Question: Risking to violate etiquette (my apologies if that is improper), I like to bump this question because it has been floating around for a while without a single answer. I believe this is actually a more serious bug as part of the Protobuf-net library (am willing to apologize a thousand times if it turns out not to be):
I still get above error when trying to deserialize a value type which is part of a DynamicType object. Here are the methods used for serialization/deserialization and the specific class which is being serialized and deserialized along with some simple test code:
'''
[ProtoContract]
public class ZmqMessage
{
[ProtoMember(1)]
public ZmqMessageType MessageType { get; set; }
[ProtoMember(2, DynamicType = true)]
public object MessageBody { get; set; }
public ZmqMessage()
{ }
public ZmqMessage(ZmqMessageType zmqMessageType, object messageBody)
{
this.MessageType = zmqMessageType;
this.MessageBody = messageBody;
}
}
public static class ProtoBuf
{
public static byte[] Serialize<T>(T serializeThis)
{
using (var stream = new MemoryStream())
{
Serializer.Serialize<T>(stream, serializeThis);
return stream.GetBuffer();
}
}
public static T Deserialize<T>(byte[] byteArray)
{
using (var stream = new MemoryStream(byteArray))
{
return Serializer.Deserialize<T>(stream);
}
}
}
'''
And here some test cases:
'''
ZmqMessage testMessage = new ZmqMessage(ZmqMessageType.ControlMessage, "Test");
byte[] byteMessage = ProtoBuf.Serialize<ZmqMessage>(testMessage);
ZmqMessage deserializedMessage = ProtoBuf.Deserialize<ZmqMessage>(byteMessage);
ZmqMessage testMessage = new ZmqMessage(ZmqMessageType.ControlMessage, (int) 1);
byte[] byteMessage = ProtoBuf.Serialize<ZmqMessage>(testMessage);
ZmqMessage deserializedMessage = ProtoBuf.Deserialize<ZmqMessage>(byteMessage);
'''
The first testMessage deserializes just fine, while the second (using an int in messageBody) throws above error message.

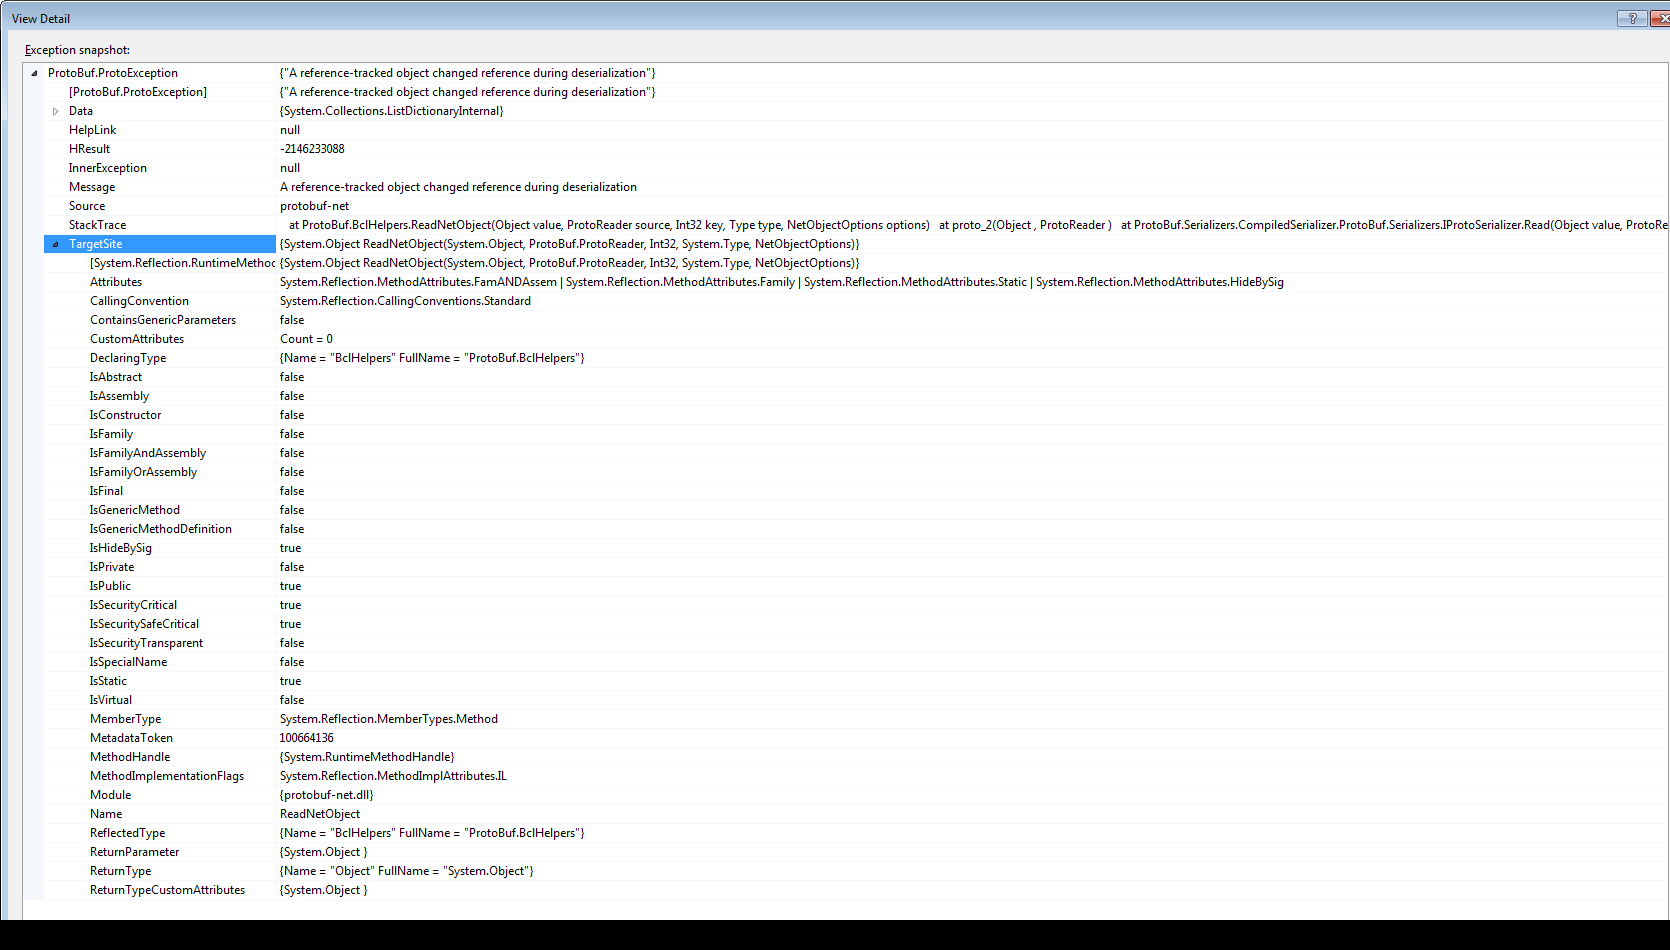
Answer: Solved the problem, I forgot that I had to mark sub-classes as [ProtoContract] and its members as [ProtoMembers(n)] as well, even when passing them into a "DynamicType". Please note Marc Gravell's comments above in regards to Dynamic Type and inheritance.
This was not a bug, my apologies for suggesting it as a possibility.